Question: C#
hello,
im trying to make a database with 6 columns (id, Brand, Model, Part, Info and Image)
i have everything setup correctly i can add new row( without image) and i have also made the row selectable to view more information on the "Info Column" and to view the picture in bigger detail.
but the issue im having is how do i add an image to a specify "id" and to the cell under Image column.
what i want to do is:
i have selected a picture then i want to add that picture to the ID 3 and to the cell under Image column.

i may be asking for alot but i have tried all different things and nothing is working for me but i thank you for your help.
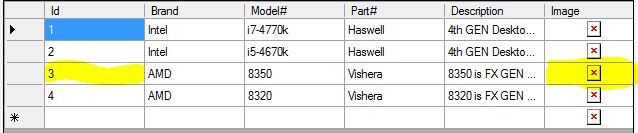
Answer: i found out away to add the picture to a specify cell. i just used a binding pictureBox. that easy.